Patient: sex F, age 71
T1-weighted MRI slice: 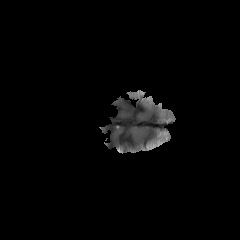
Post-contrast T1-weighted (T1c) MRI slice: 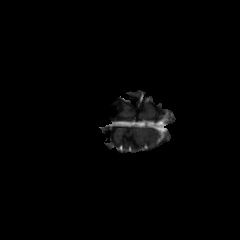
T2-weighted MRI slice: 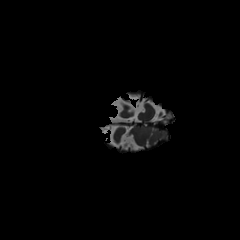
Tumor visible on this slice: no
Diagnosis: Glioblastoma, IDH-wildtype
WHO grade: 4